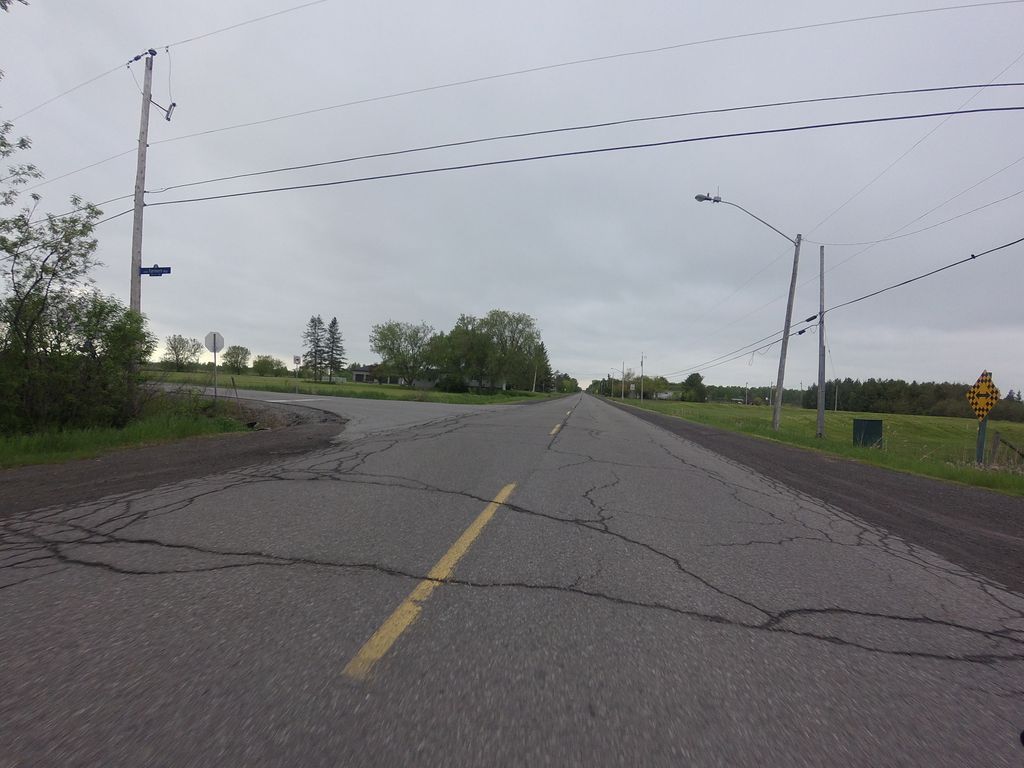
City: ottawa-gatineau